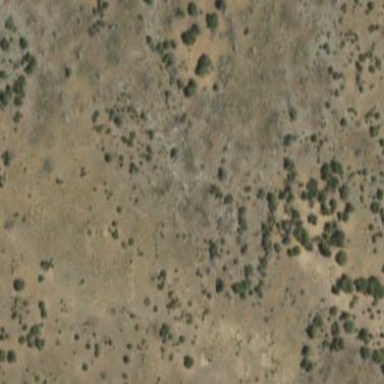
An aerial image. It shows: Area covered in scrub vegetation.